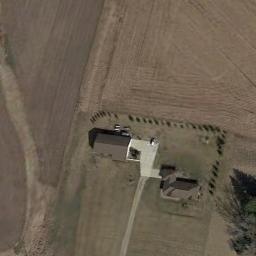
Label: sparse_residential